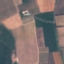
Label: PermanentCrop